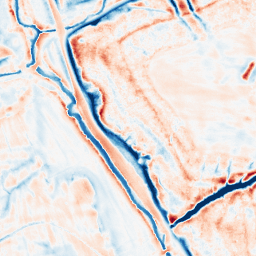
Category: edge_preserving
Decomposition family: bilateral
Decomposition parameters: d: 21
sigma_color: 150
sigma_space: 100
Upsampling method: sinc_hamming
Upsampling parameters: scale: 8
kernel_size: 16
Upsampling scale: 8